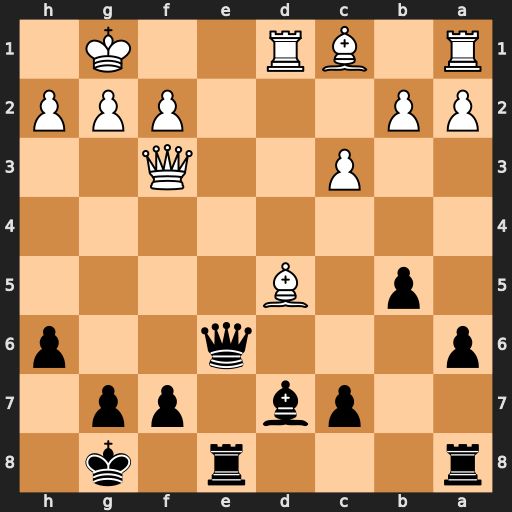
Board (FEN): r3r1k1/2pb1pp1/p3q2p/1p1B4/8/2P2Q2/PP3PPP/R1BR2K1
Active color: b
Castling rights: -
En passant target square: -
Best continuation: Qe1+ Rxe1 Rxe1#